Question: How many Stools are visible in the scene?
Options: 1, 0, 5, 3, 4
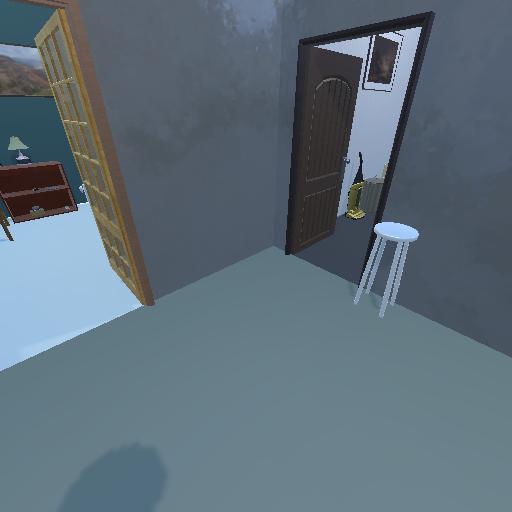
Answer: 1